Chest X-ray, AP view. Patient: 45 years old, sex F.
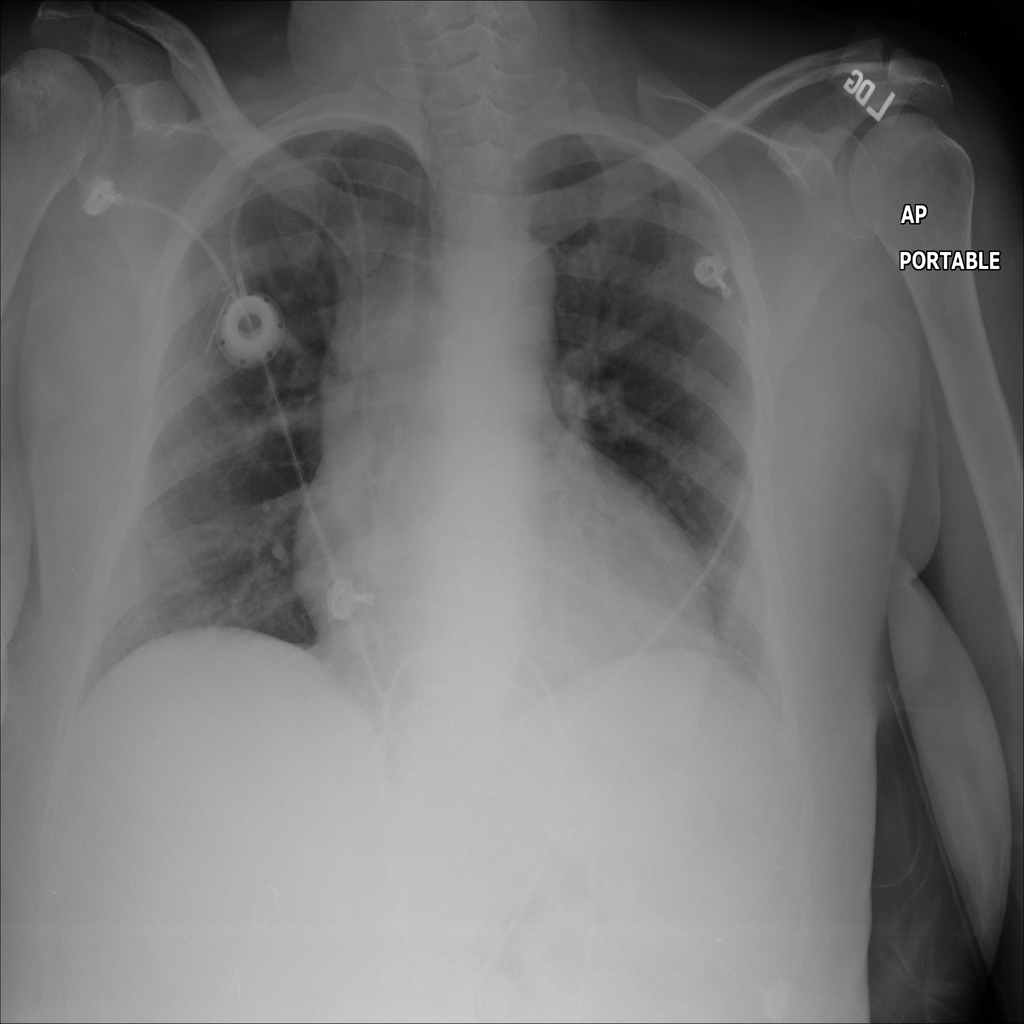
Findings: No Finding